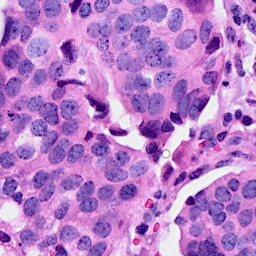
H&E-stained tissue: Breast